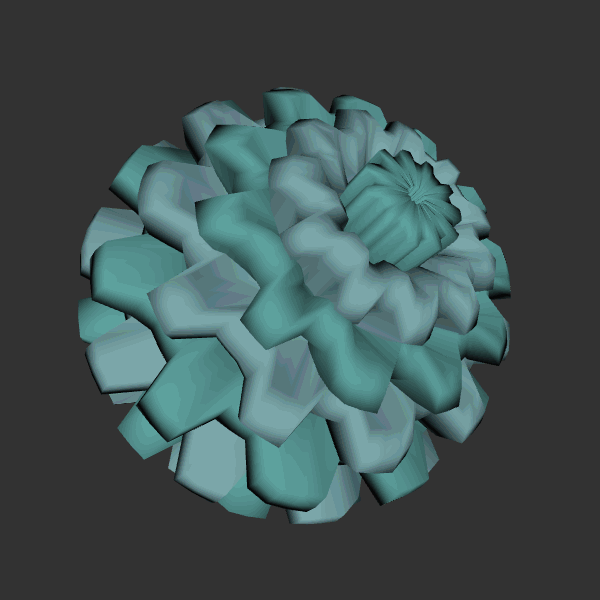
Background: dark